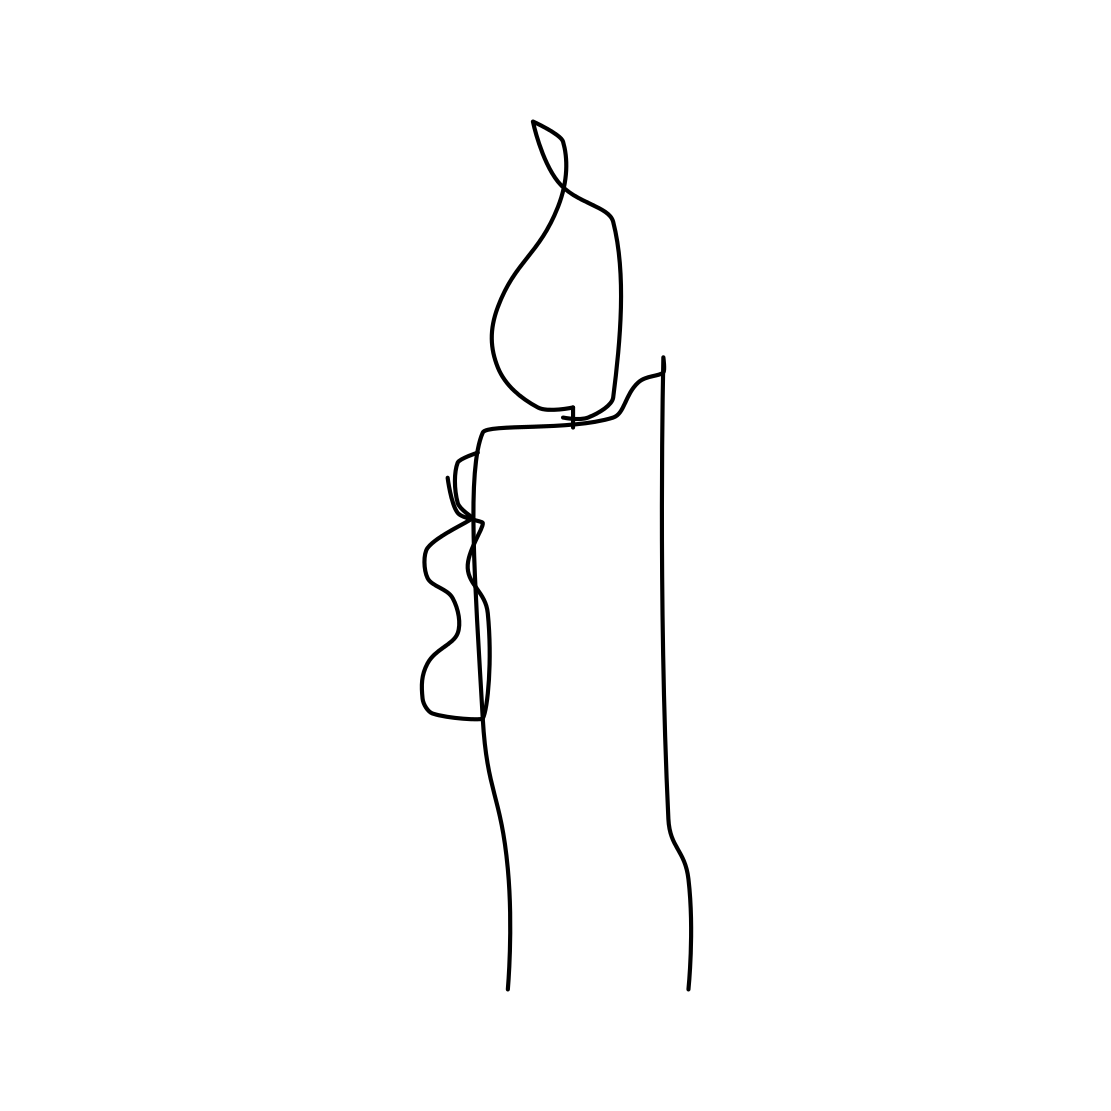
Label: candle